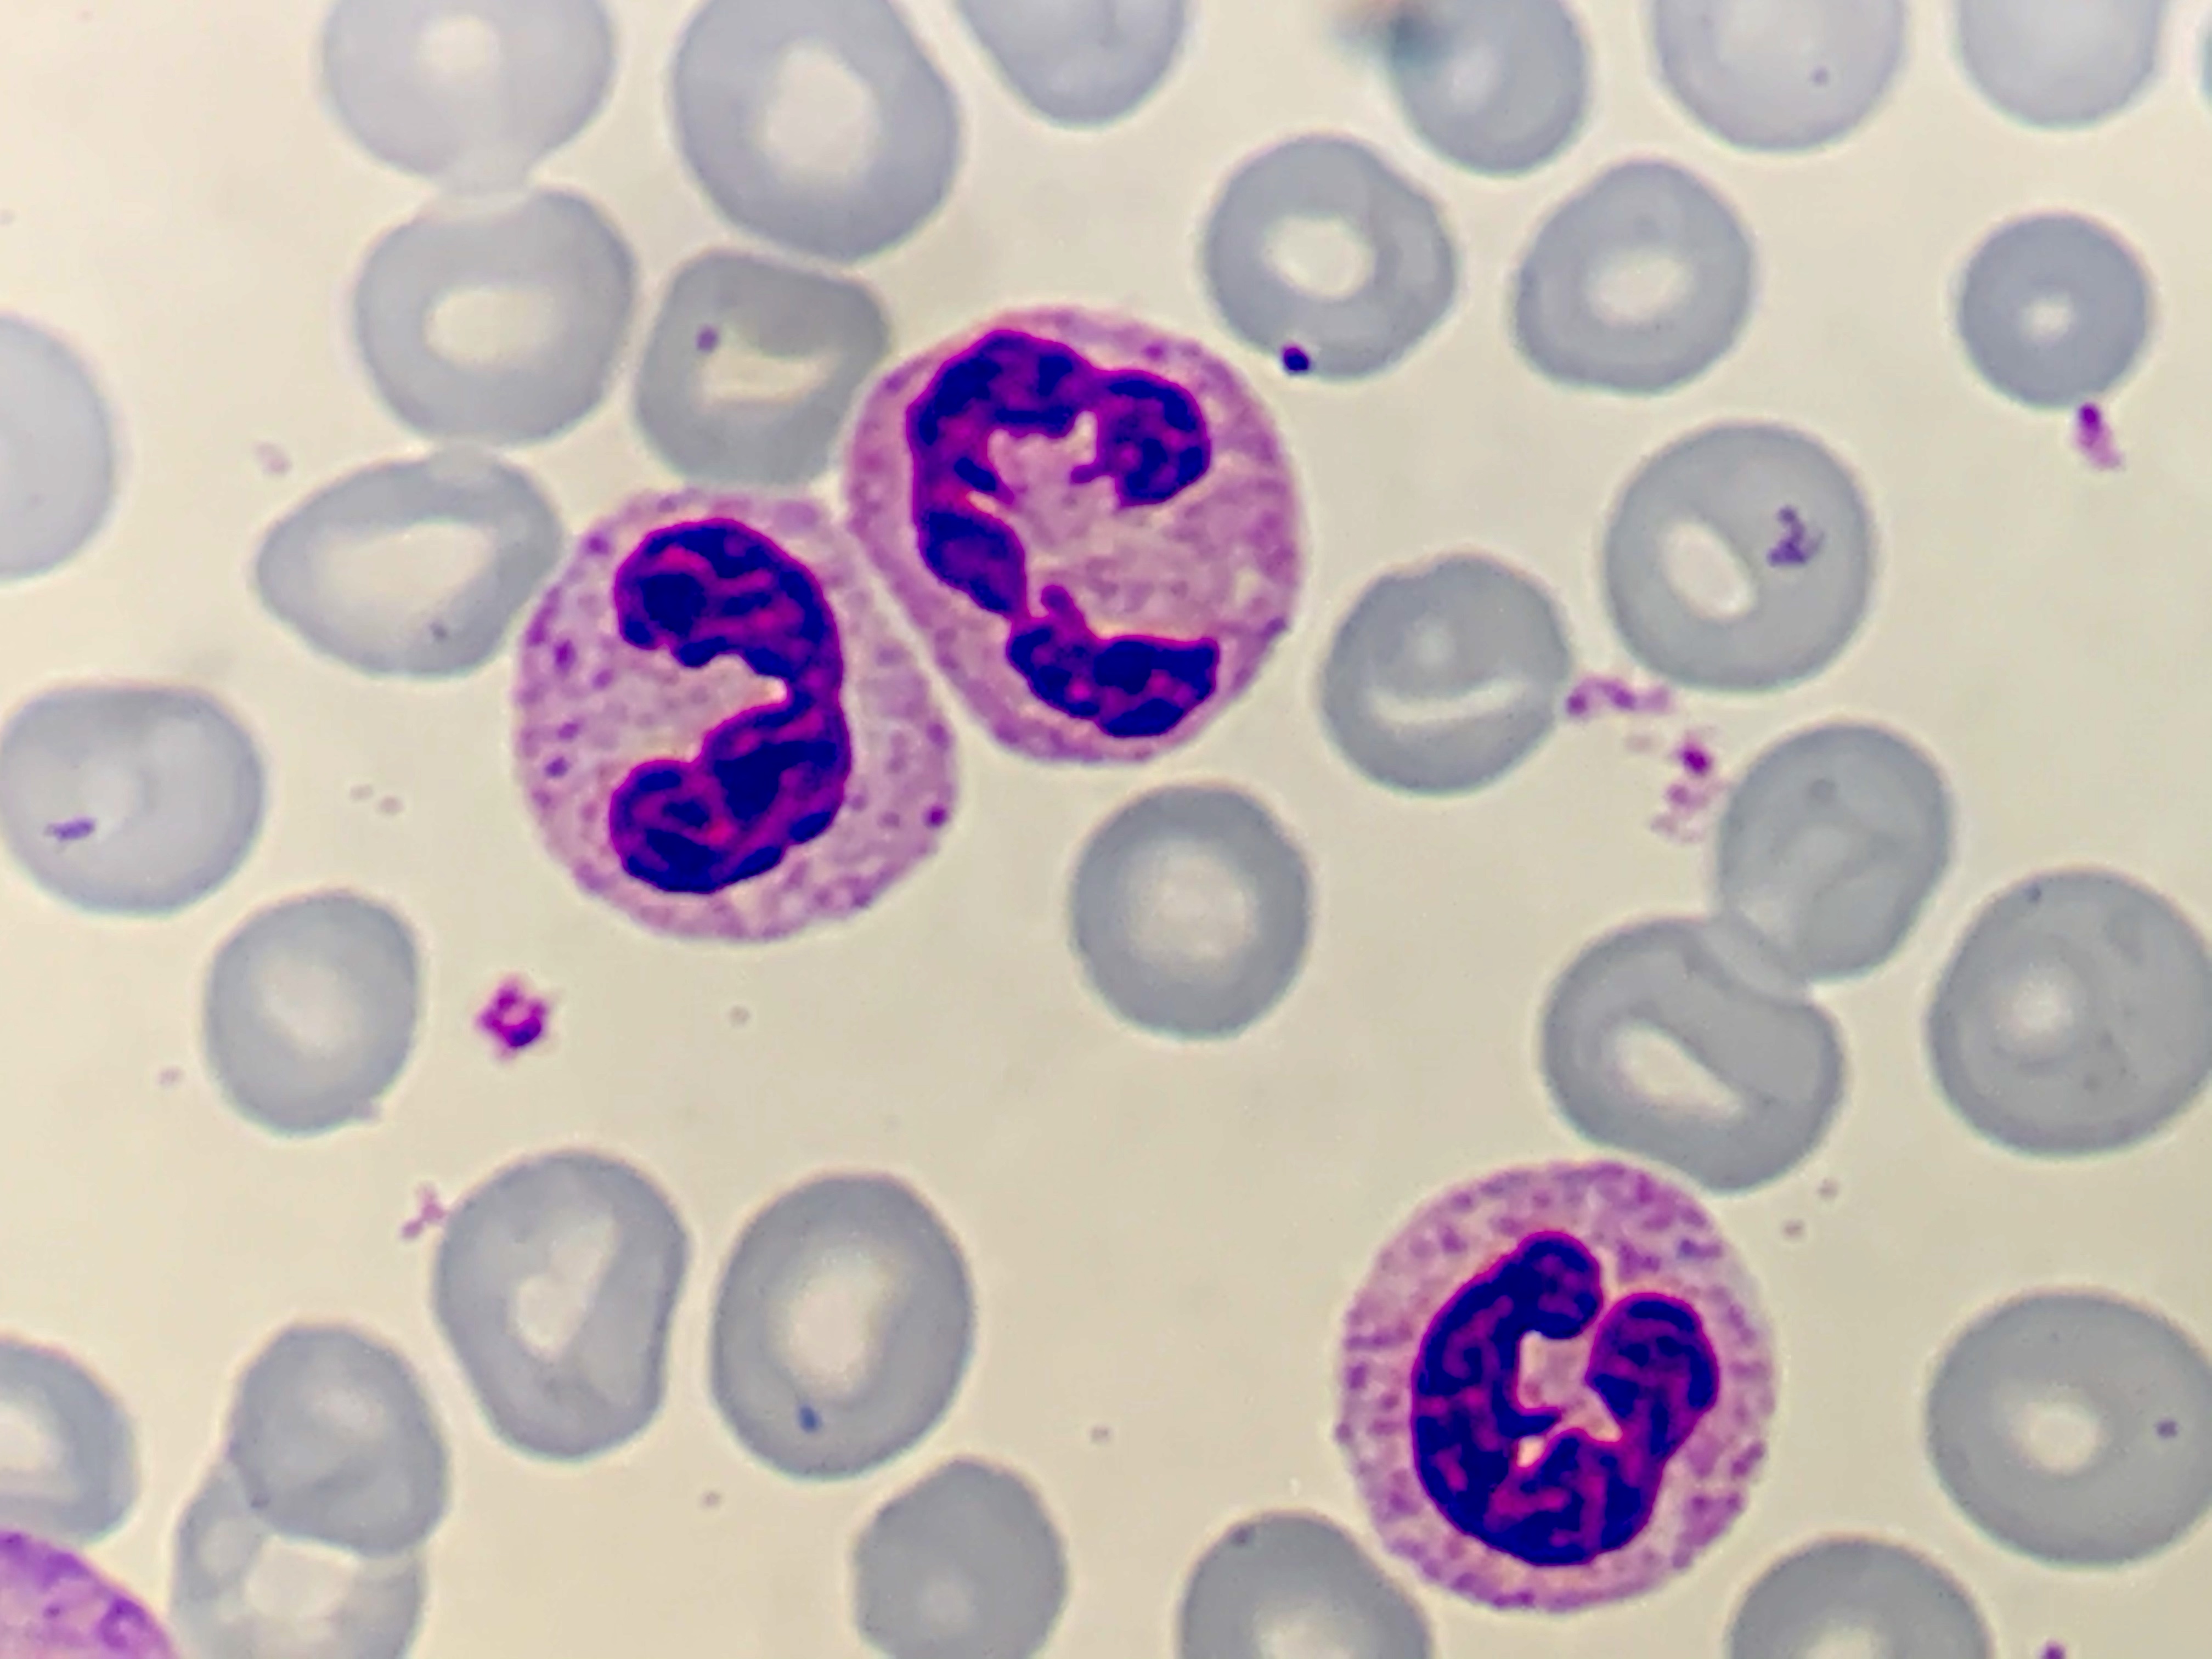
Cell type: NEUTROPHILS